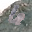
Label: 6